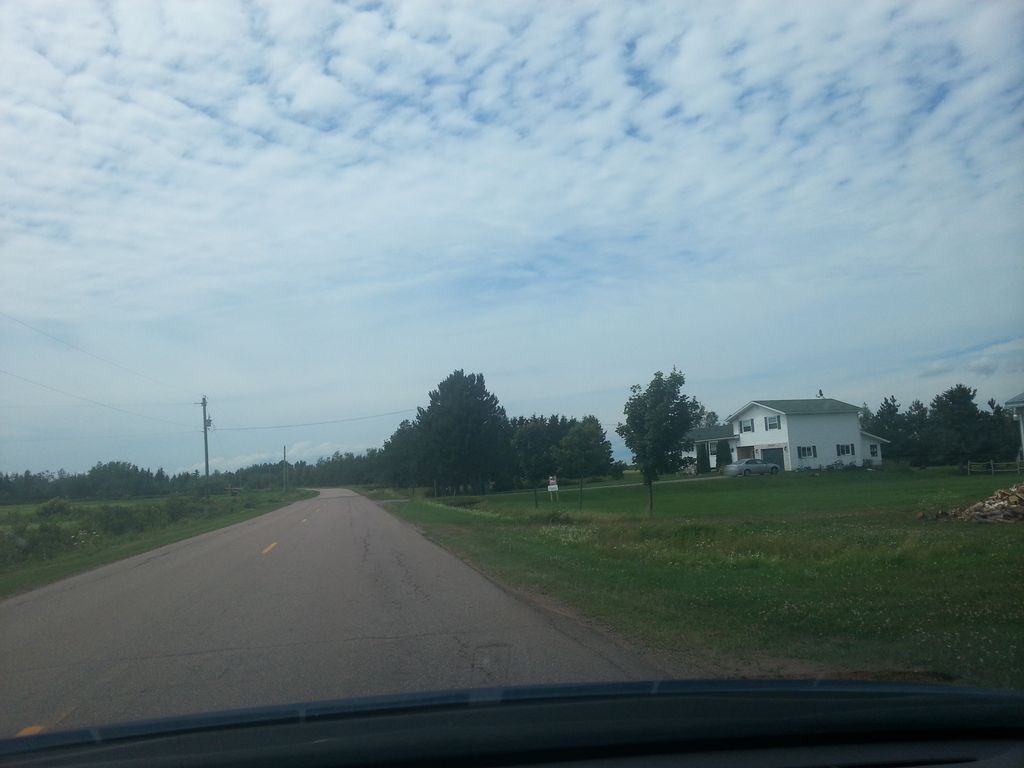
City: charlottetown